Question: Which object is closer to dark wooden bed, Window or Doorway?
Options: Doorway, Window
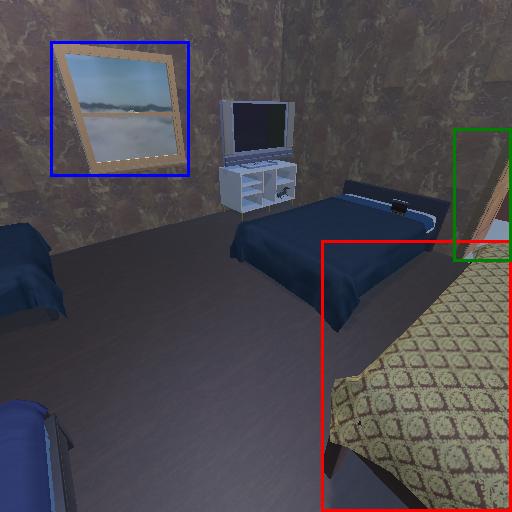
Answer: Doorway